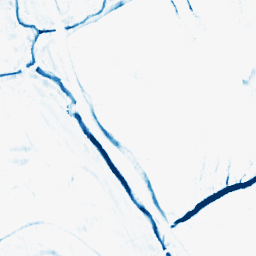
Category: morphological
Decomposition family: morphological_rect
Decomposition parameters: operation: closing
width: 5
height: 10
Upsampling method: cubic_mitchell
Upsampling parameters: scale: 4
Upsampling scale: 4